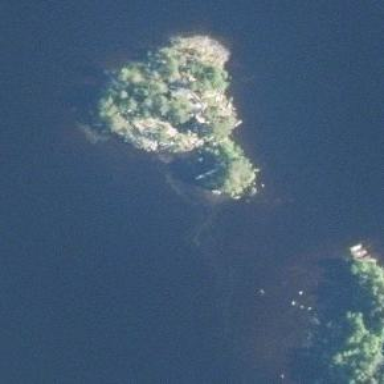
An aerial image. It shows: Islet.